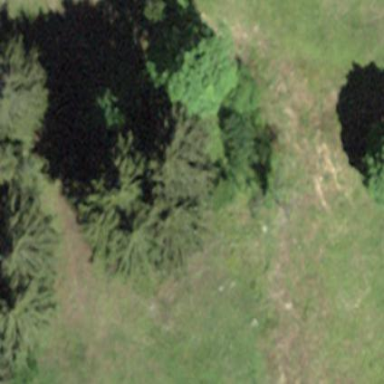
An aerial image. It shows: Forest with mixed types of leaves.